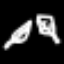
Label: leaf